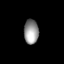
Tissue: lung
Cell type: Endothelial cells
Senescence score: 0.5611
Nuclear area (px): 346
Mean DAPI intensity: 150.171